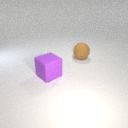
large purple rubber cube in front of large brown rubber sphere